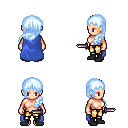
a pixel art fantasy rpg character, female body template, human, light skin, blue cape, gold greaves, white cyan left-swept hairstyle, black shoes, dagger, four views (front, back, left, right), 2x2 character sprite sheet, small pixel art, hard edges, no anti-aliasing